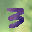
Label: 3